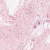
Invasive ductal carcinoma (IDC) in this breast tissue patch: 0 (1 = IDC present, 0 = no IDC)